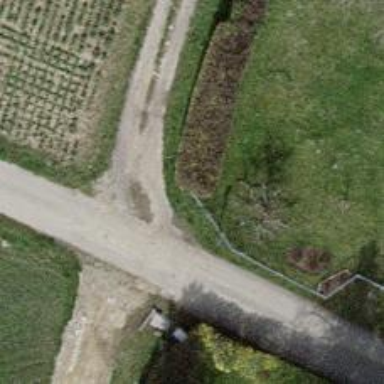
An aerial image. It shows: Hedge barrier.